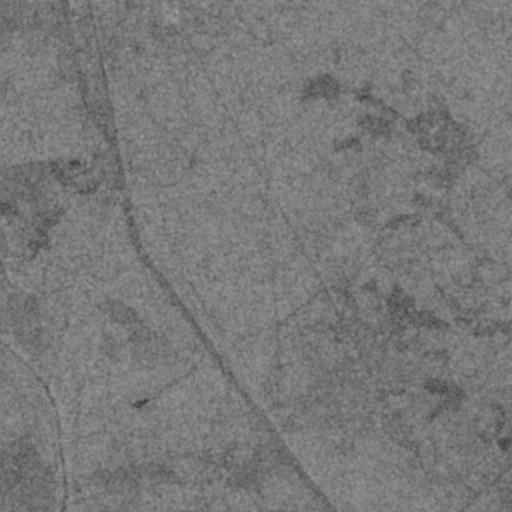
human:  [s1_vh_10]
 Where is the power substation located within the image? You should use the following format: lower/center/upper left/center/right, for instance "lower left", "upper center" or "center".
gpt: The power substation is located in the upper left of the image.
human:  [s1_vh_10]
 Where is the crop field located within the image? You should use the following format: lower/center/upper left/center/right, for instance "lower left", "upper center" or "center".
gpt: There is no crop field in the image.

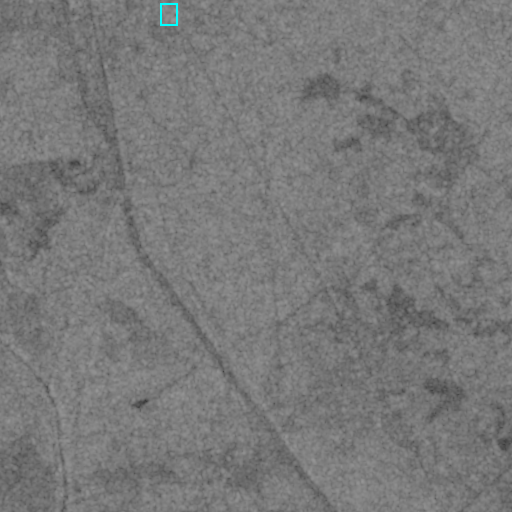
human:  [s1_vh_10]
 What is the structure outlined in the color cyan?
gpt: The structure outlined in cyan is a power substation.
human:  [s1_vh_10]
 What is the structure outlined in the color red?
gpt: There is no red outline.